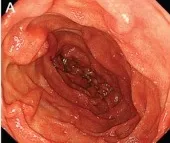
Oesophagogastroduodenoscopy images of the duodenum. Initially, white villi are sparsely observed in the second portion of the duodenum (A).
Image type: endoscopy (gi_endoscopy)